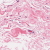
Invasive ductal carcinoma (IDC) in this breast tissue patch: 0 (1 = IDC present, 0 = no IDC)